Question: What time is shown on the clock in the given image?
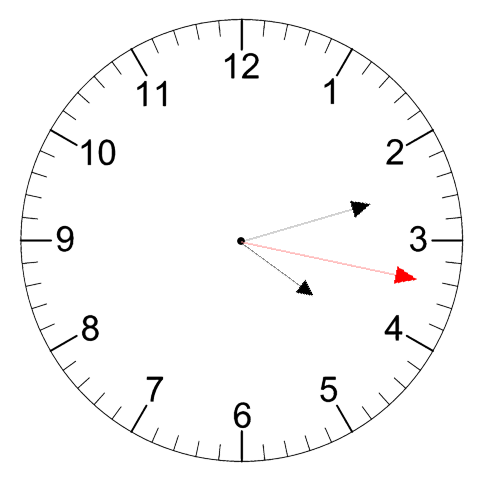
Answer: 04:12:17